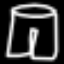
Label: pants